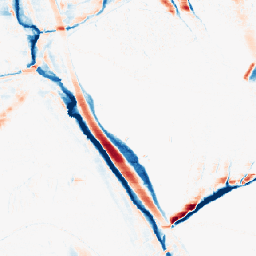
Category: morphological
Decomposition family: morphological_ellipse
Decomposition parameters: operation: average
width: 5
height: 20
Upsampling method: area
Upsampling parameters: scale: 4
Upsampling scale: 4